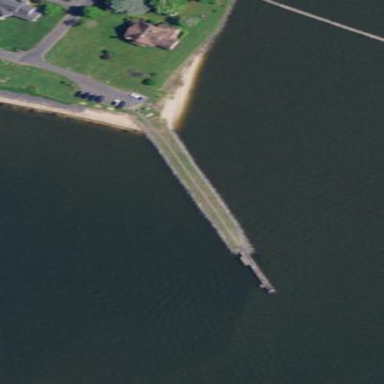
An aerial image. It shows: Man-made groyne.